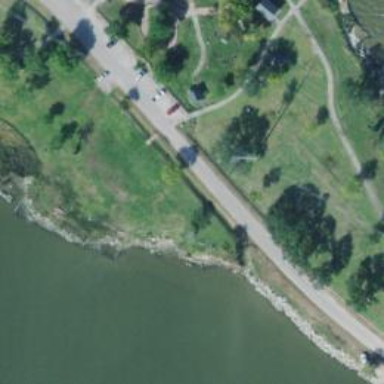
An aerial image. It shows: Footway on bridge.